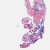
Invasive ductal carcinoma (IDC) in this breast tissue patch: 0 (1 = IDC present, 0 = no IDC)